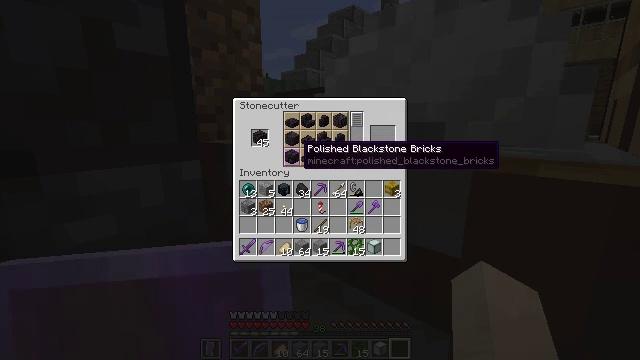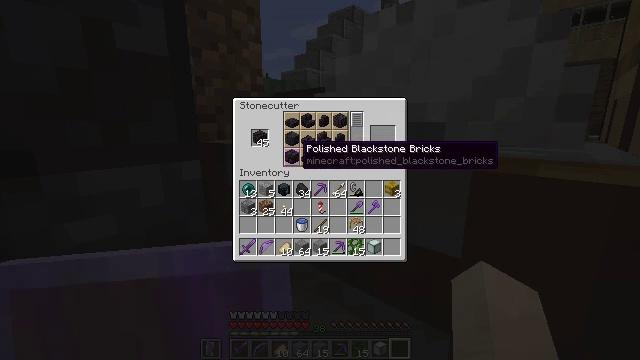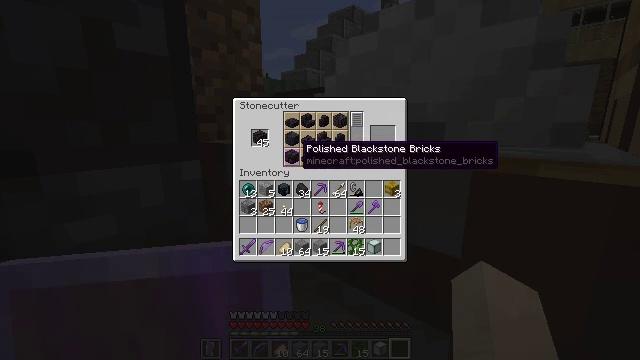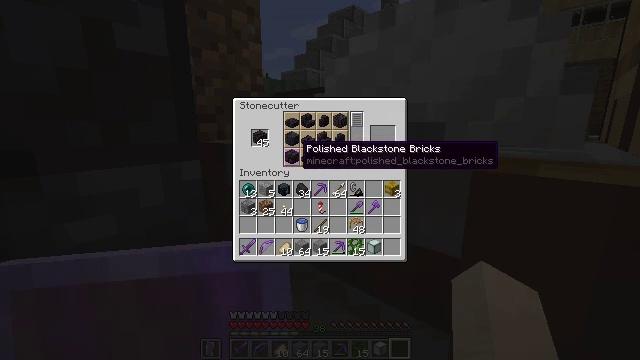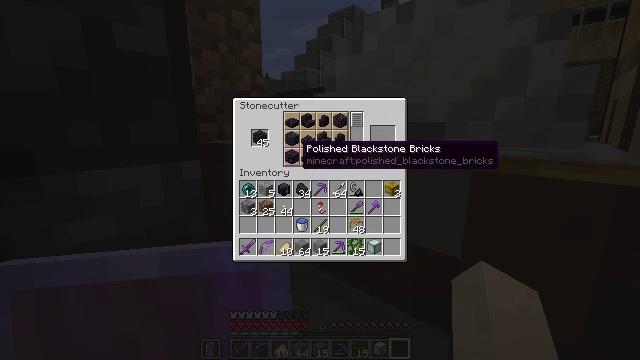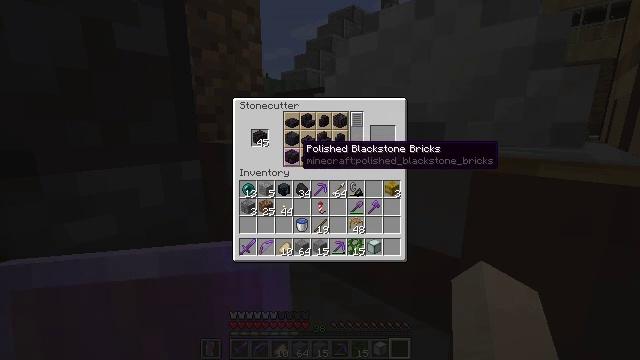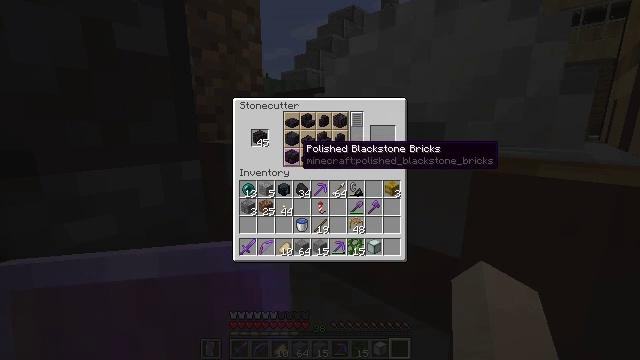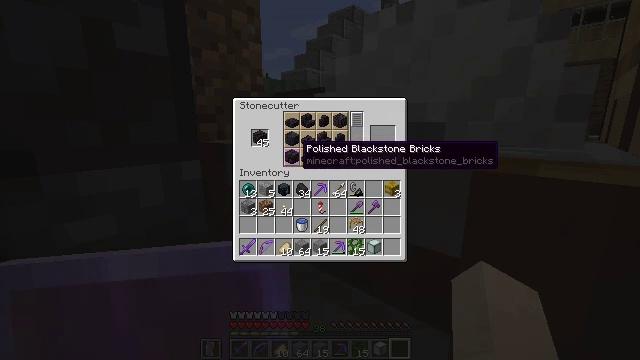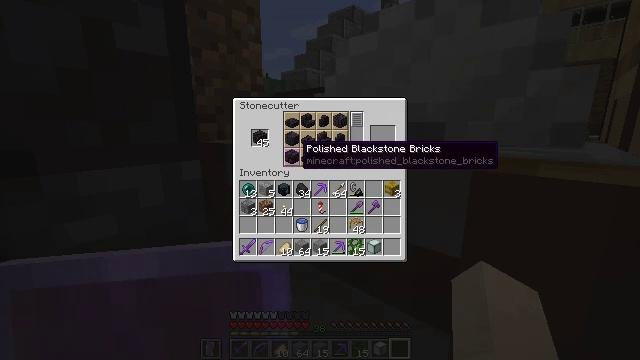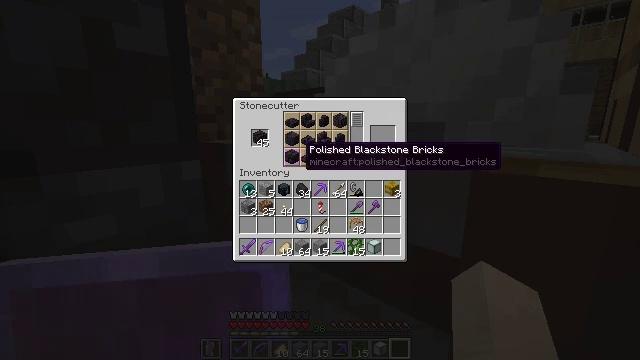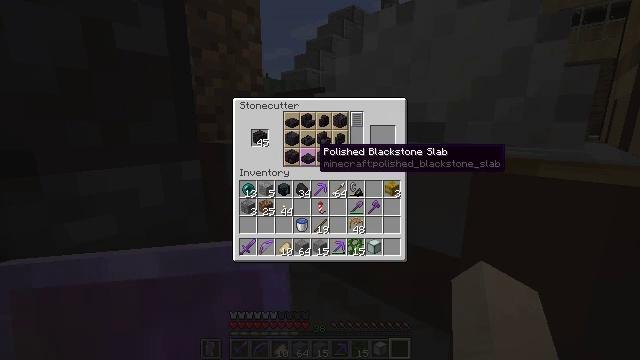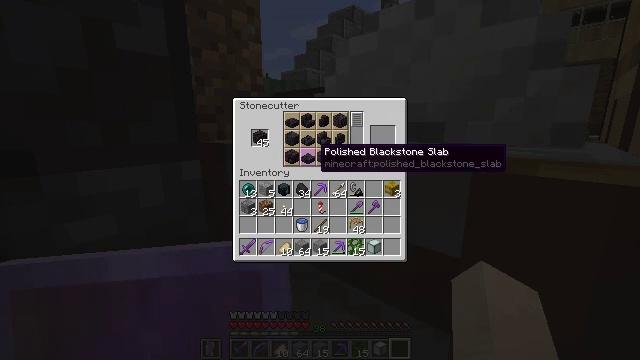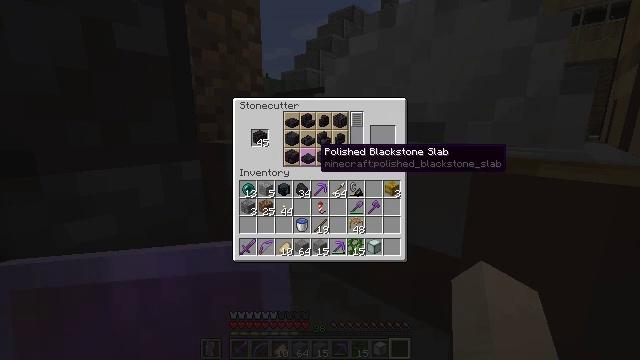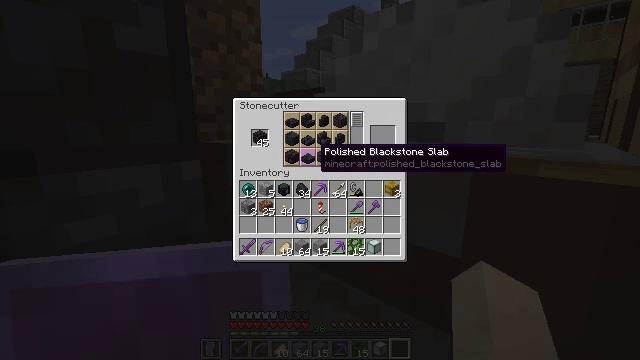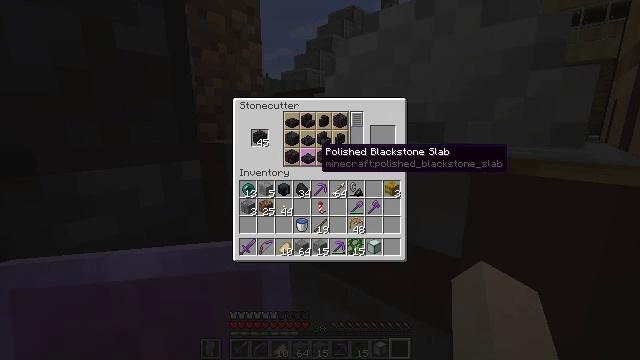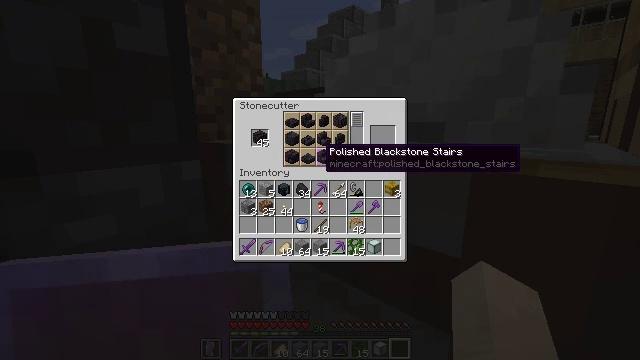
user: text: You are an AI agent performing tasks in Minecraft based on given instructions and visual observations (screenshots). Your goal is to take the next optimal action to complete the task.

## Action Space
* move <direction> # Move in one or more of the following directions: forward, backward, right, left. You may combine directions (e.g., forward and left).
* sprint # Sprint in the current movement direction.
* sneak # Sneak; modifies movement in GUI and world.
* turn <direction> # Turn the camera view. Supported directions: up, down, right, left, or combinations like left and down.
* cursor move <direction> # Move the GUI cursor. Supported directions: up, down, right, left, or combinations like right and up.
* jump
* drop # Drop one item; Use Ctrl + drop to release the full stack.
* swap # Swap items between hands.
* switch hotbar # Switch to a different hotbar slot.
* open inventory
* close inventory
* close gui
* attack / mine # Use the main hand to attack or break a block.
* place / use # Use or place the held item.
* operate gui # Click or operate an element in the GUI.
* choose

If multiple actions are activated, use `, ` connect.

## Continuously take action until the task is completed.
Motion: motion action
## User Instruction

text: Craft polished blackstone stairs using blackstone.
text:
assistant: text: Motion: no_op
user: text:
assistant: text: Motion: no_op
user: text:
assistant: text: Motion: no_op
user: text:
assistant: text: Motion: no_op
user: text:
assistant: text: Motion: no_op
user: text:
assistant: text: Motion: no_op
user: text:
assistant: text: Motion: no_op
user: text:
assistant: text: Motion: no_op
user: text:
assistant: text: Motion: no_op
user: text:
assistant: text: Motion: turn right
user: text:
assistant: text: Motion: no_op
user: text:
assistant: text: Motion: no_op
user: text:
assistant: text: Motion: no_op
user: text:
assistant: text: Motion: no_op
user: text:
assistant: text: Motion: no_op
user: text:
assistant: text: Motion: no_op
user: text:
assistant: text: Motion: no_op
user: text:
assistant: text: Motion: no_op
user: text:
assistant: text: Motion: no_op
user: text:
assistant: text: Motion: no_op
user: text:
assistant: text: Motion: no_op
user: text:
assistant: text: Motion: no_op
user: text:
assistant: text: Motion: no_op
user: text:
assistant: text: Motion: no_op
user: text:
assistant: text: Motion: no_op
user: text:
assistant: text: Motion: no_op
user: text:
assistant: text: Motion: no_op
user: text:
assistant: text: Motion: no_op
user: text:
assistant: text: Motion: no_op
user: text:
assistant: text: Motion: no_op